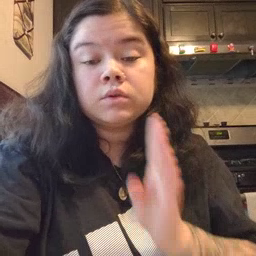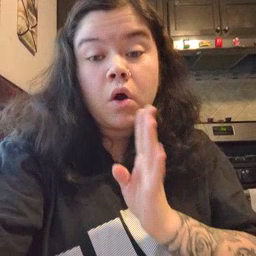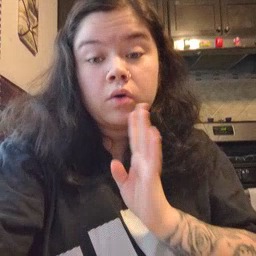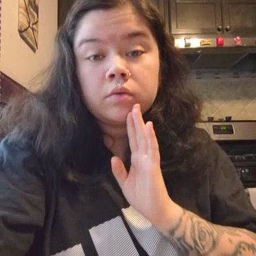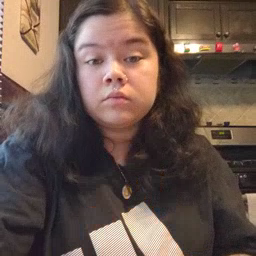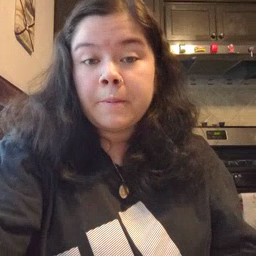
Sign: talk